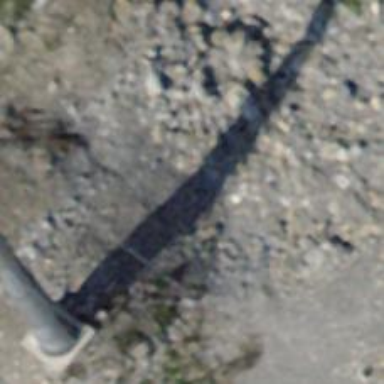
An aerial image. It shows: Pylon used for aerialway.